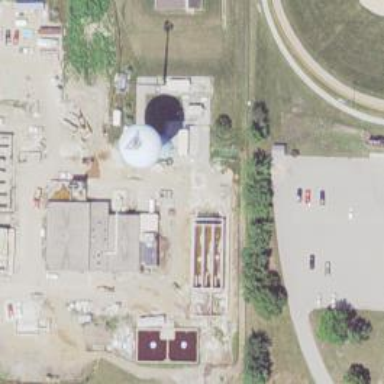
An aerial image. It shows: Water tower that is man-made.